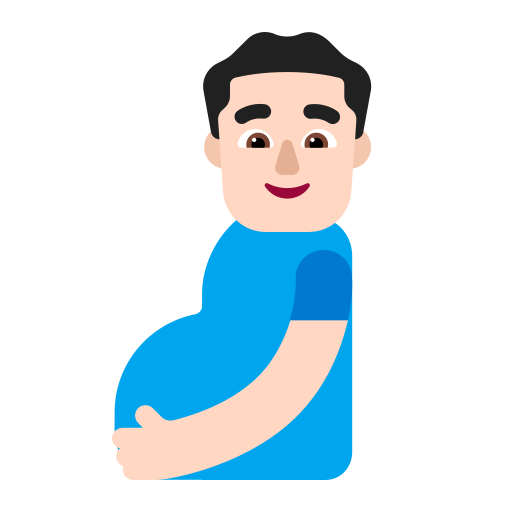
pregnant man flat light